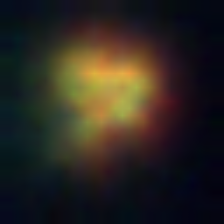
Taxon: NanoPlankton
Group: Other